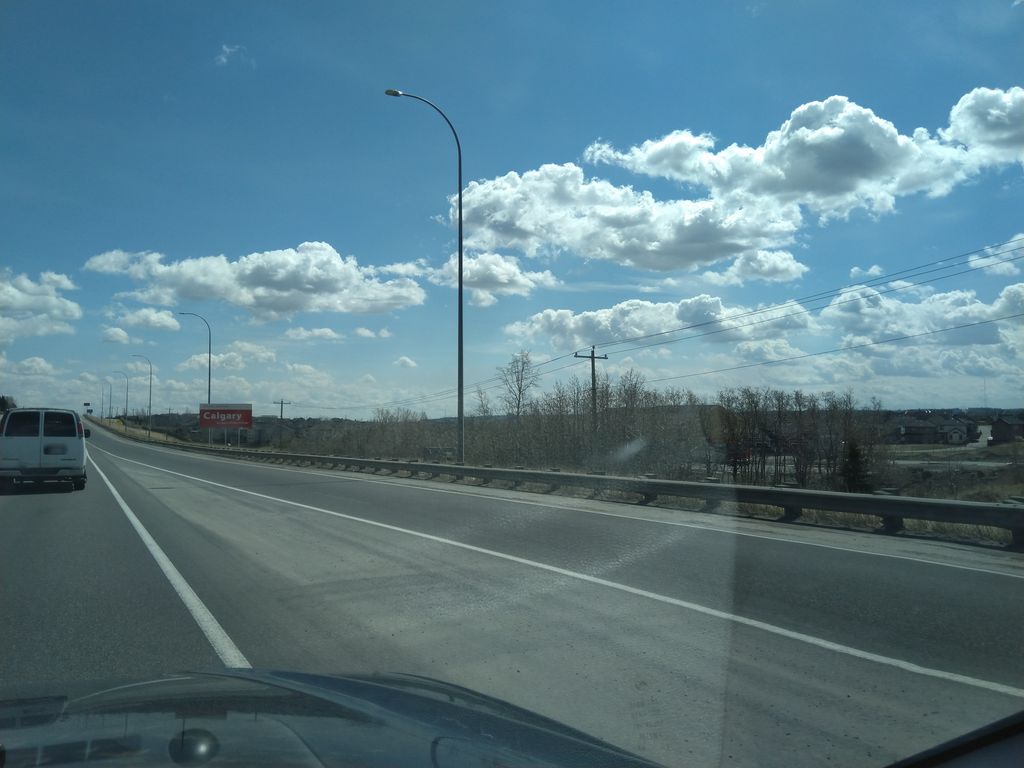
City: calgary